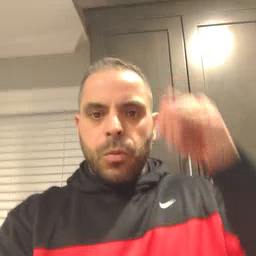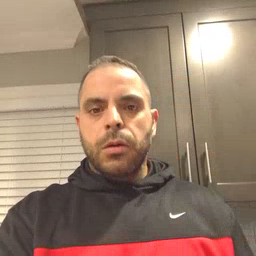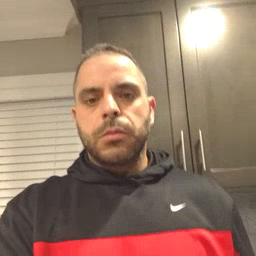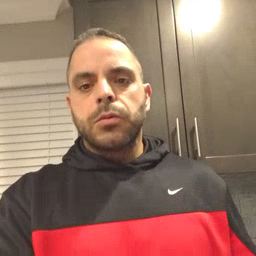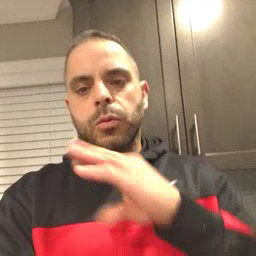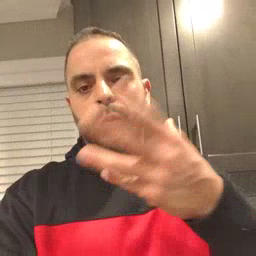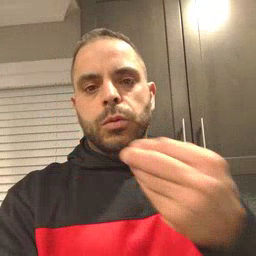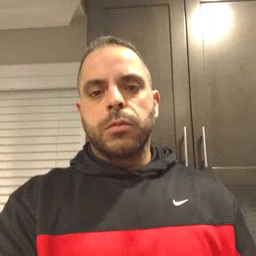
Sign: story